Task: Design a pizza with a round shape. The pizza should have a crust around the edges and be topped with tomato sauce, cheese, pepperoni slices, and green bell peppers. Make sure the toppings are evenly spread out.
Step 211:
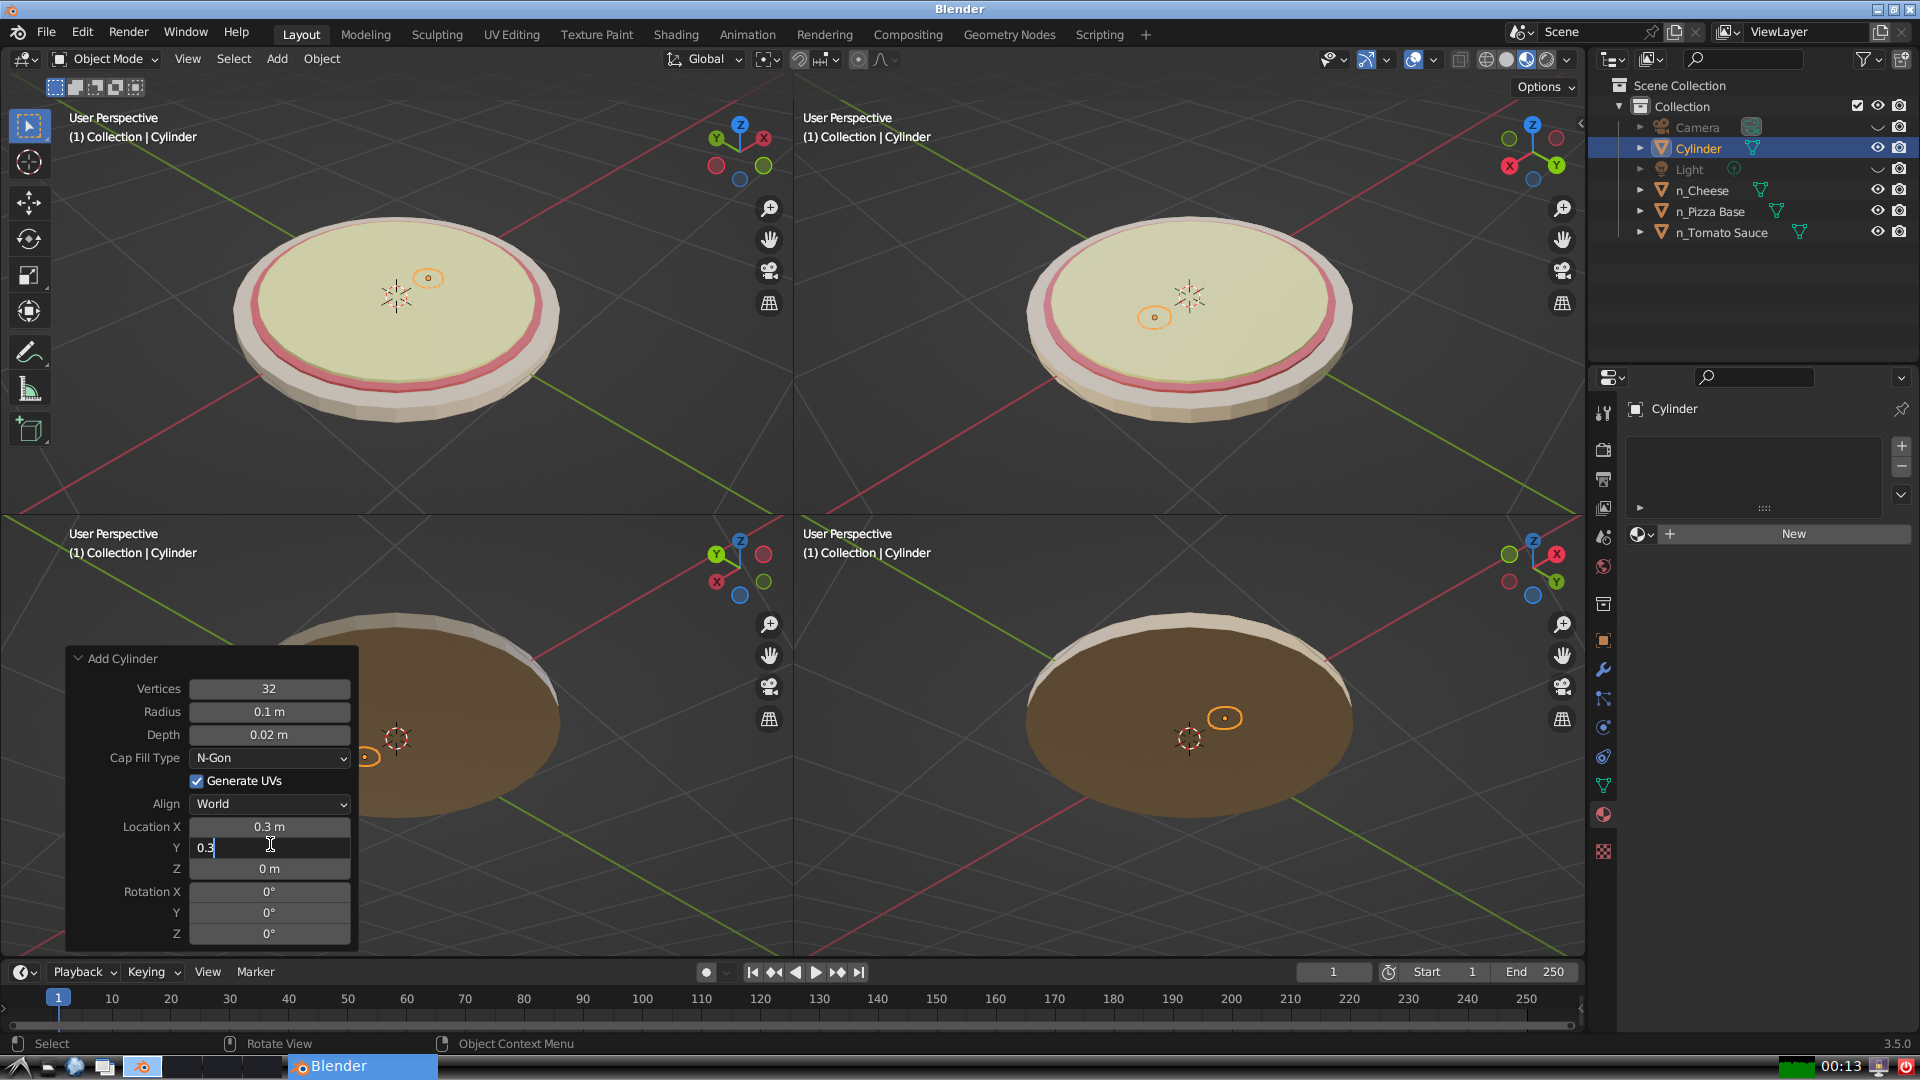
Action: {"key_press": ['Return']}